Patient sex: M
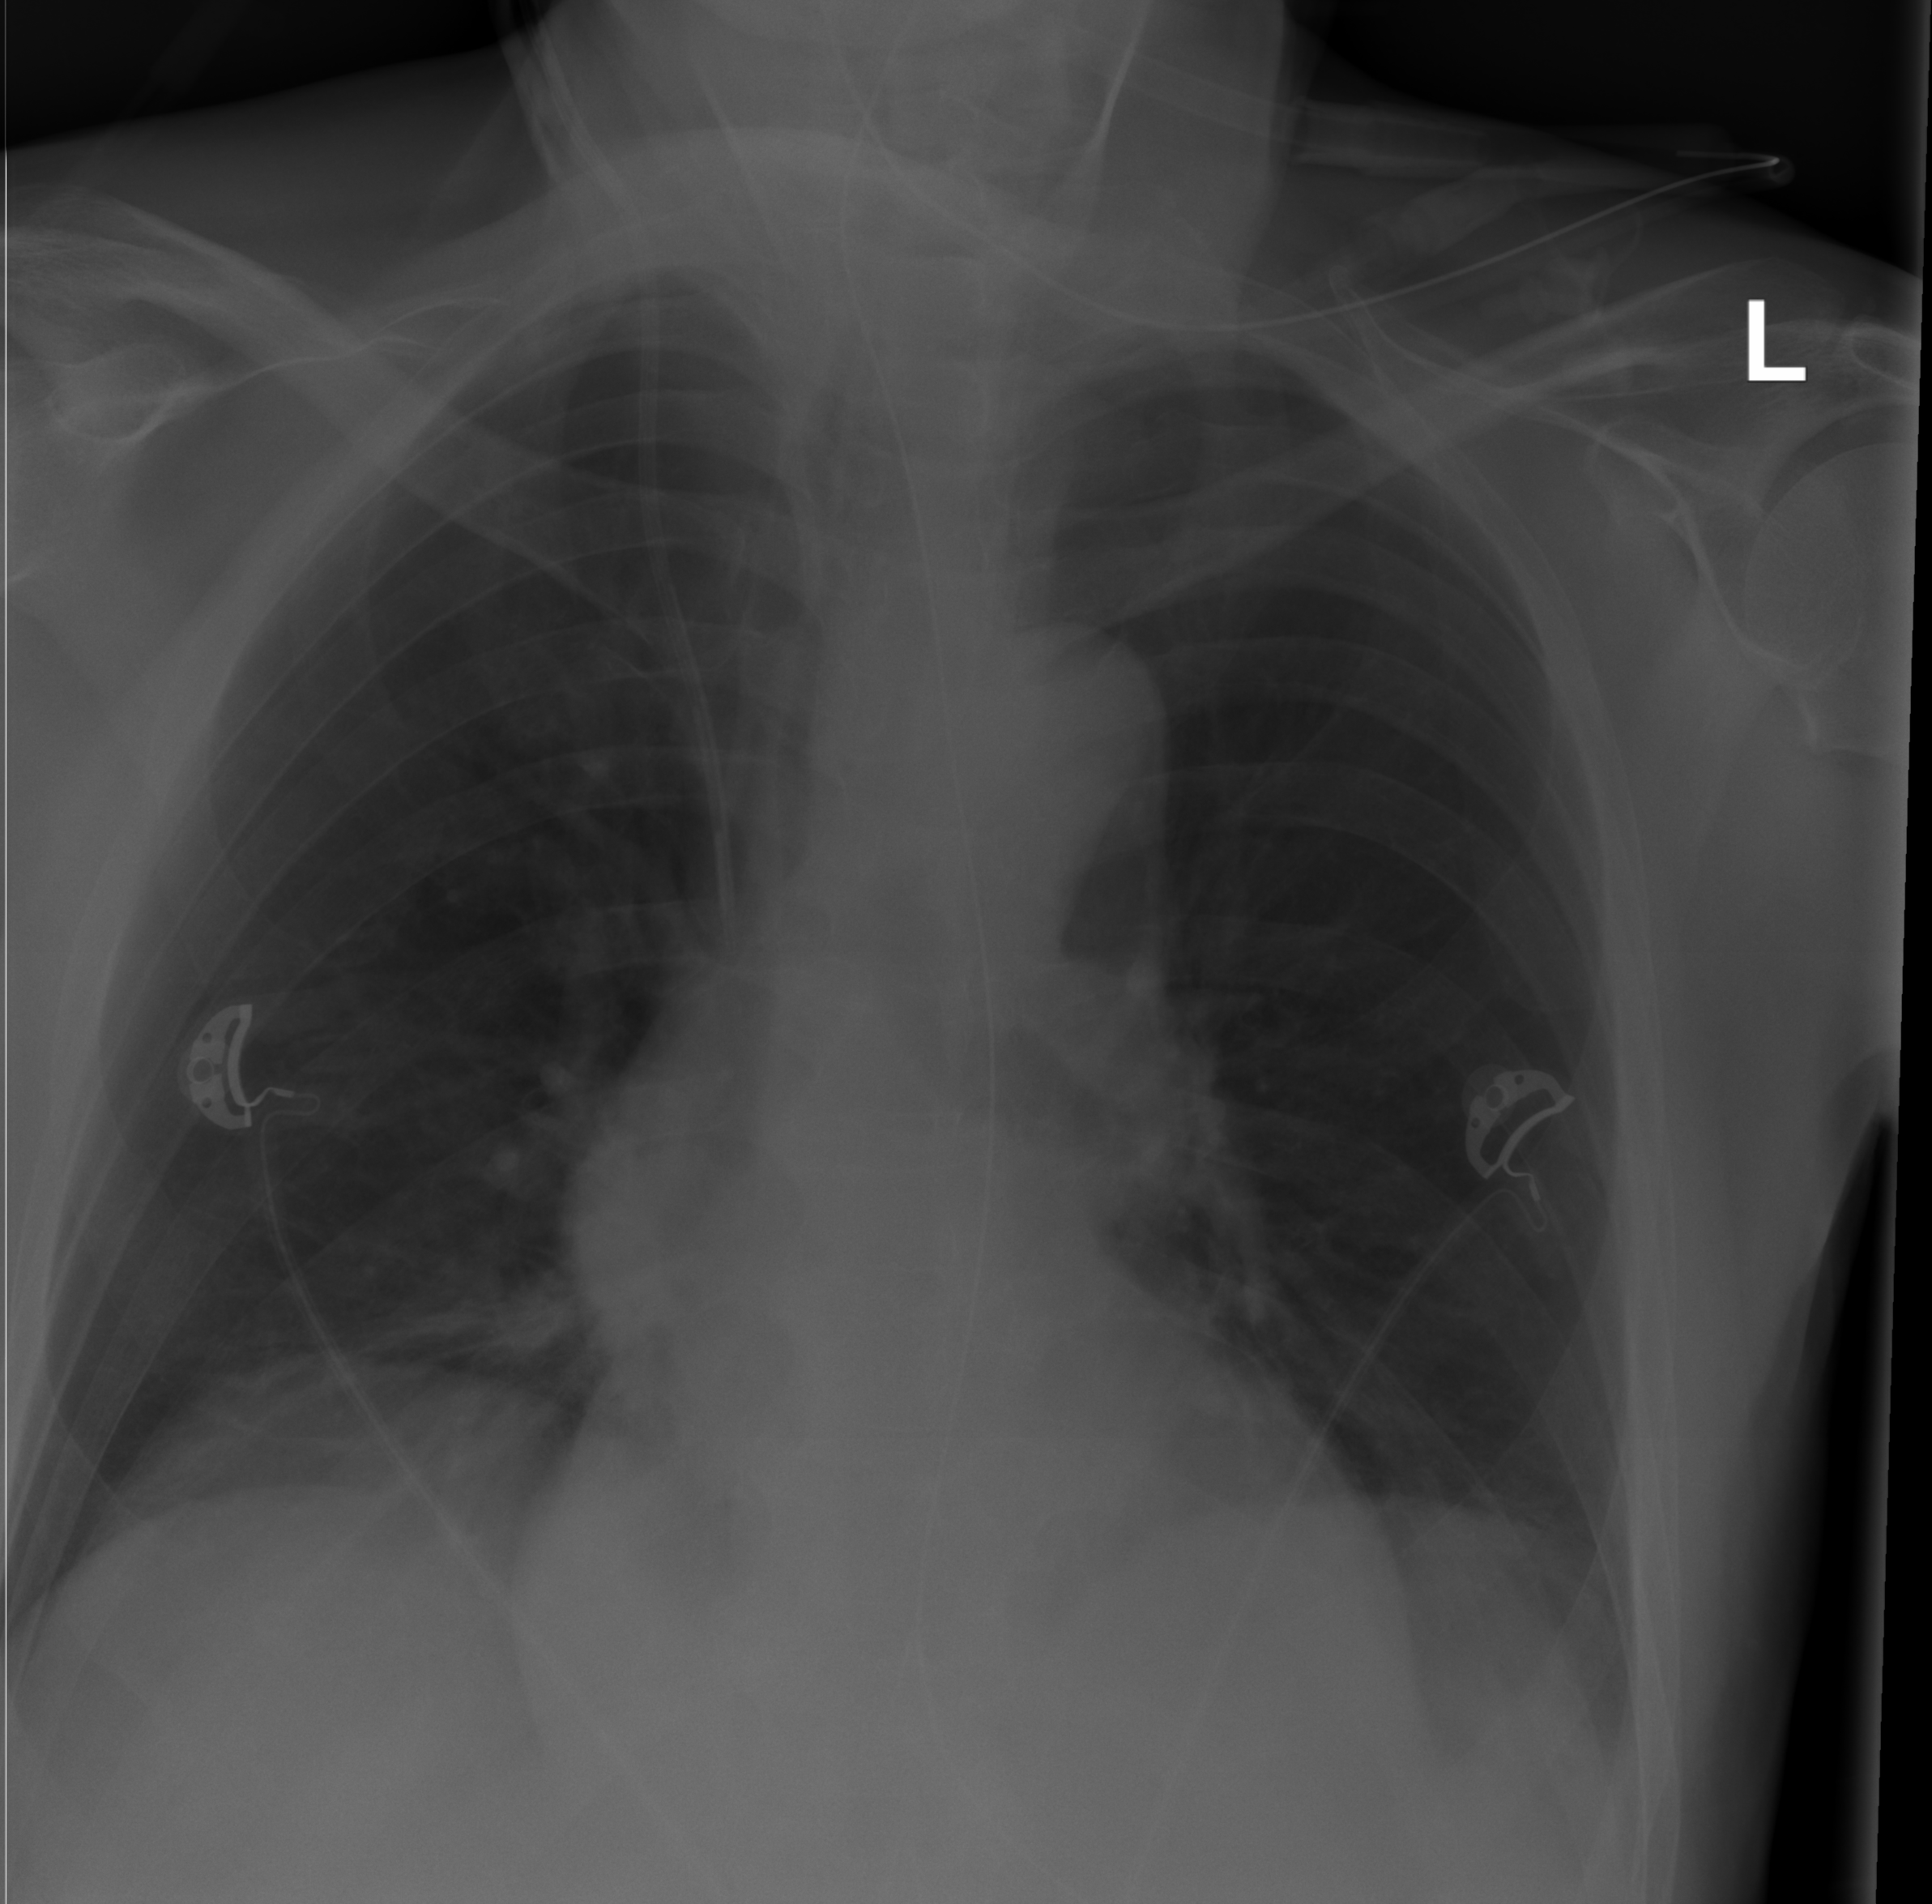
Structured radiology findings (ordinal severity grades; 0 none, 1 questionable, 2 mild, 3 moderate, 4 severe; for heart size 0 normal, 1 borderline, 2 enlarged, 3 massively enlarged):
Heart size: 2
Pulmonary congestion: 0
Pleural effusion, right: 0
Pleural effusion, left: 2
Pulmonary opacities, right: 0
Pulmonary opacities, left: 0
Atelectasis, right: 0
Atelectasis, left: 0